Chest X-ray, AP view. Patient: 52 years old, sex M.
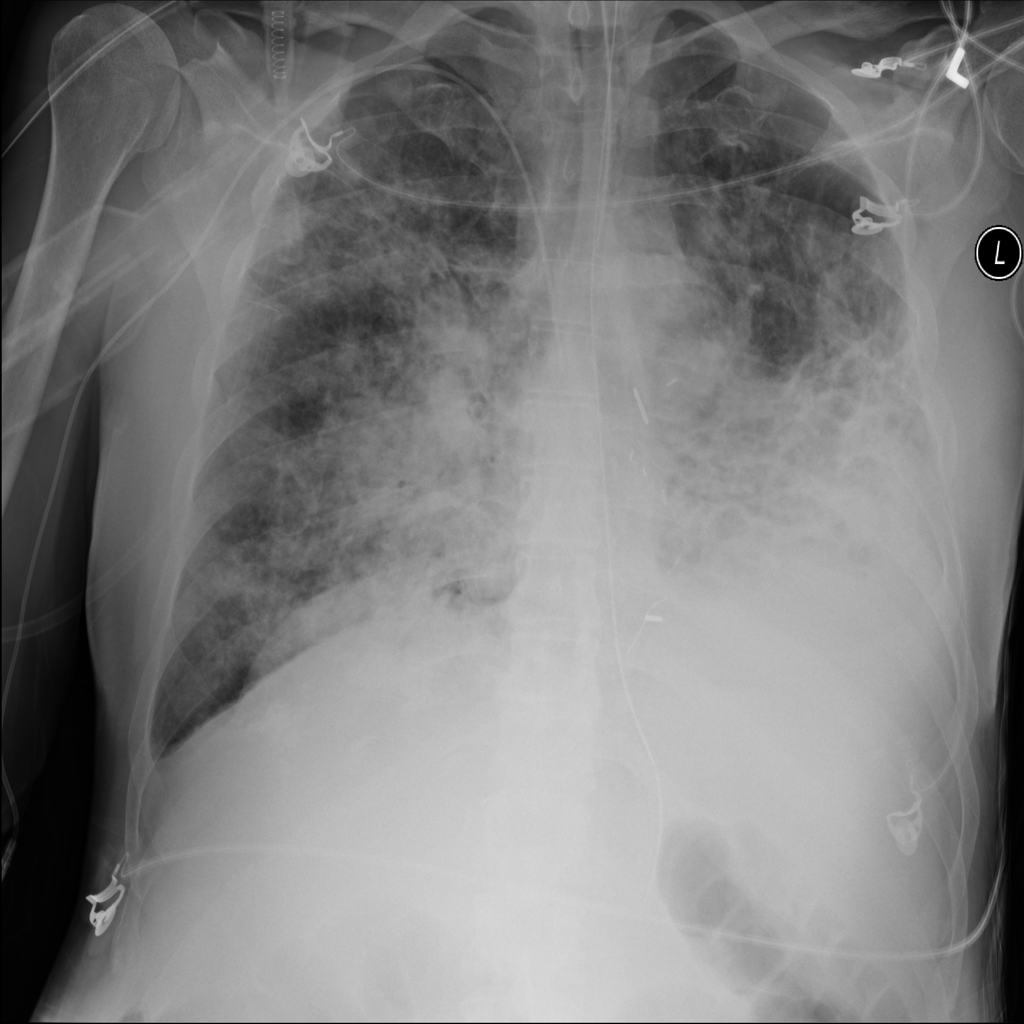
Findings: Consolidation, Infiltration, Nodule